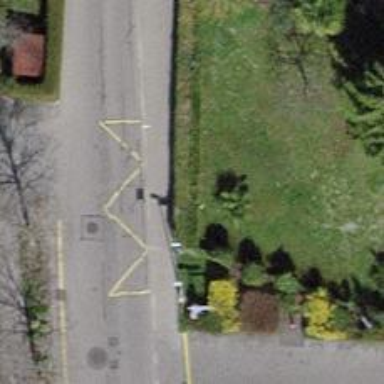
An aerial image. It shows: Bus stop with platform for public transport.